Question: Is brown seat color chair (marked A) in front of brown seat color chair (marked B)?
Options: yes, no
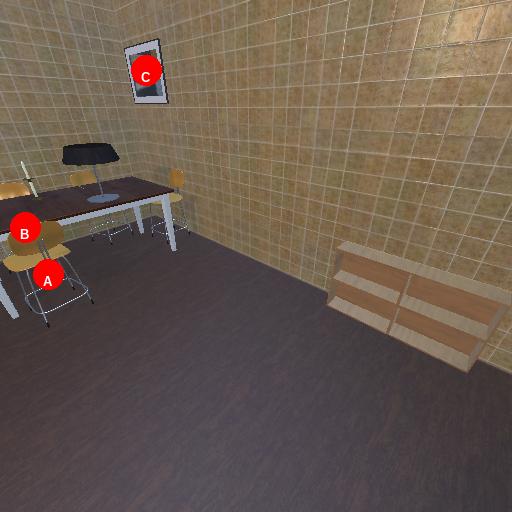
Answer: yes